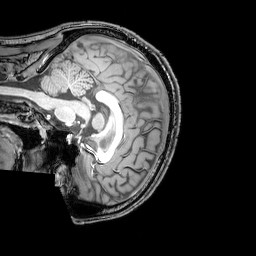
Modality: T1w
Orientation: sagittal
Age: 21
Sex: male
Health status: healthy
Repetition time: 0.081 s
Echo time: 0.037 s